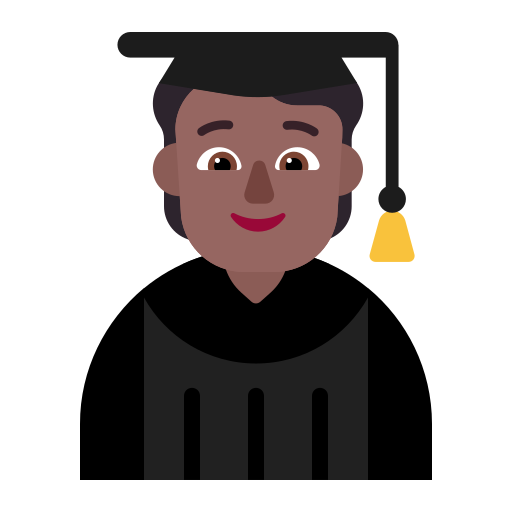
student flat  dark